【题型】解答题　【知识点】平面几何　【难度】easy
如图，在 $\triangle ABC$ 中，$|AB|=8$，$|BC|=7$，$|AC|=3$，圆 $A$ 的半径为 3，$PQ$ 是圆 $A$ 的一条直径，求 $\overrightarrow{BP} \cdot \overrightarrow{CQ}$ 的最大值和最小值．

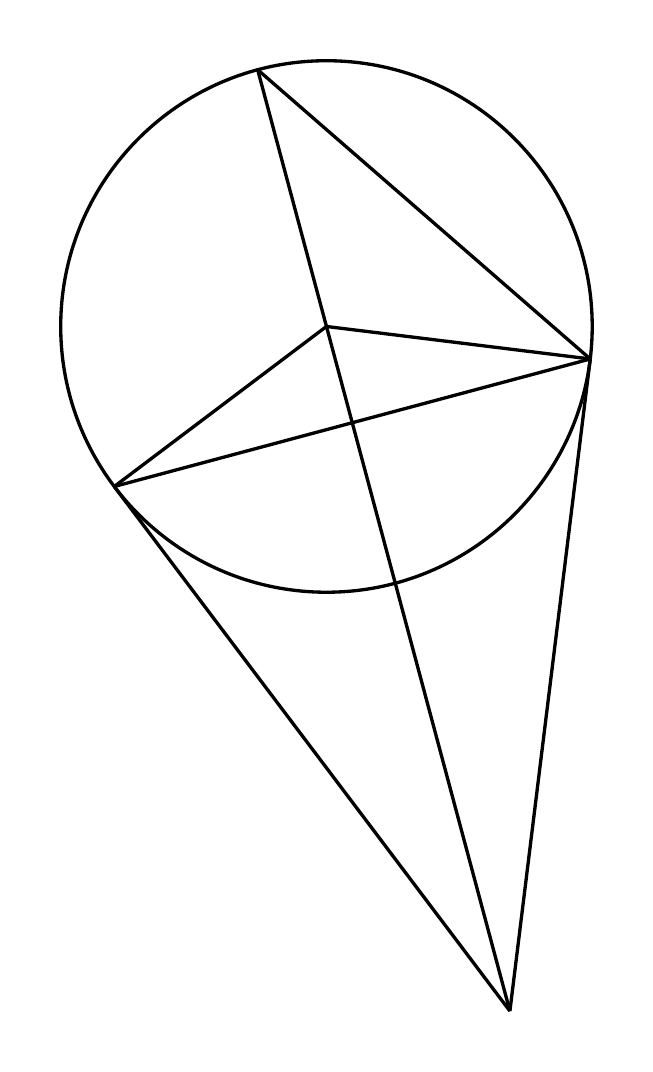
【解答】
\noindent
$\overrightarrow{BP} \cdot \overrightarrow{CQ} = (\overrightarrow{BA} + \overrightarrow{AP}) \cdot (\overrightarrow{CA} + \overrightarrow{AQ}) = (\overrightarrow{BA} + \overrightarrow{AP}) \cdot (\overrightarrow{CA} - \overrightarrow{AP})$

\noindent
$= \overrightarrow{BA} \cdot \overrightarrow{CA} + \overrightarrow{AP} \cdot (\overrightarrow{CA} - \overrightarrow{BA}) - \overrightarrow{AP}^2 = \overrightarrow{BA} \cdot \overrightarrow{CA} + \overrightarrow{AP} \cdot \overrightarrow{CB} - \overrightarrow{AP}^2$.

\noindent
在 $\triangle ABC$ 中，由余弦定理，得 $\cos \angle BAC = \dfrac{1}{2}$，于是

\noindent
$\overrightarrow{AB} \cdot \overrightarrow{AC} = |\overrightarrow{AB}| |\overrightarrow{AC}| \cos \angle BAC = 12$.

\vspace{1em}

\noindent
设向量 $\overrightarrow{AP}$ 与 $\overrightarrow{CB}$ 的夹角为 $\theta$，$0 \leq \theta \leq \pi$，于是 $\overrightarrow{AP} \cdot \overrightarrow{CB} = 21 \cos \theta$.

\noindent
$\overrightarrow{BP} \cdot \overrightarrow{CQ} = 12 + 21 \cos \theta - 9 = 3 + 21 \cos \theta$.

\vspace{1em}

\noindent
故当 $\theta = 0$ 时，$\overrightarrow{BP} \cdot \overrightarrow{CQ}$ 取到最大值 $24$；当 $\theta = \pi$ 时，$\overrightarrow{BP} \cdot \overrightarrow{CQ}$ 取到最小值 $-18$.